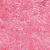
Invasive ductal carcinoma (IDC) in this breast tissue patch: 0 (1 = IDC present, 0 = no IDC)